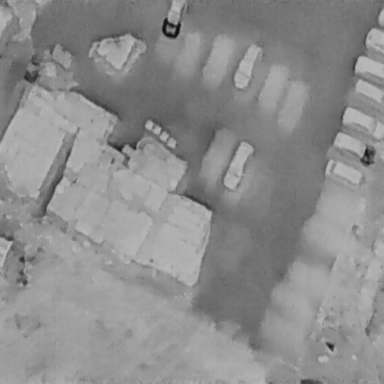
There are nine Cars in the infrared image.